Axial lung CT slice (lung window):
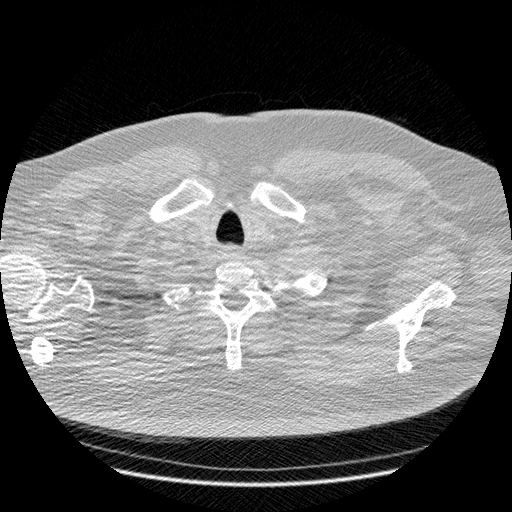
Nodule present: no